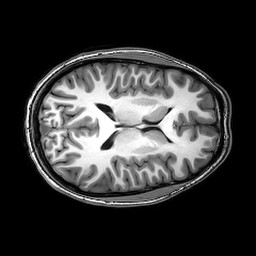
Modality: T1w
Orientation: axial
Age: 24
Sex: female
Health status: healthy
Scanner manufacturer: philips
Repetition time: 0.008304 s
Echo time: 0.00383 s